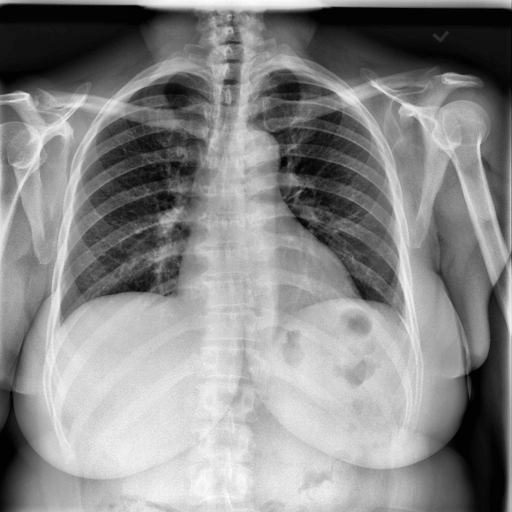
Finding: NORMAL